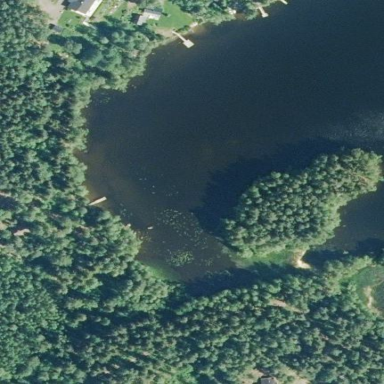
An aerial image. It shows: Beautiful lake surrounded by nature.